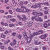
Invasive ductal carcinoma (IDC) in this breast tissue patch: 0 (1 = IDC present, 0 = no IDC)